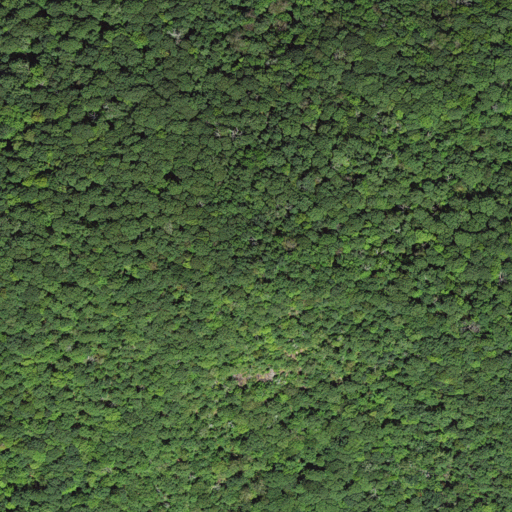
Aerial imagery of mountain in North Carolina named Thorn Mountain containing deciduous forest and mixed forest